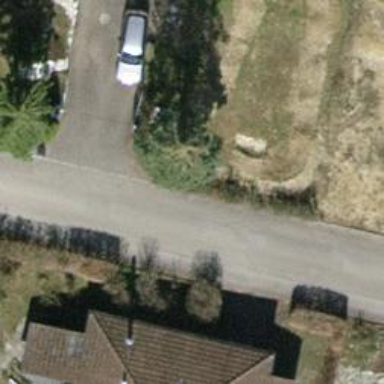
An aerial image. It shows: Hedge acting as barrier.